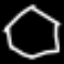
Label: octagon